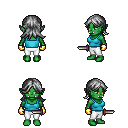
a pixel art fantasy rpg character, female body template, orc, green skin, teal pirate shirt, white pants, gray loose hair, gold gloves, dagger, four views (front, back, left, right), 2x2 character sprite sheet, small pixel art, hard edges, no anti-aliasing